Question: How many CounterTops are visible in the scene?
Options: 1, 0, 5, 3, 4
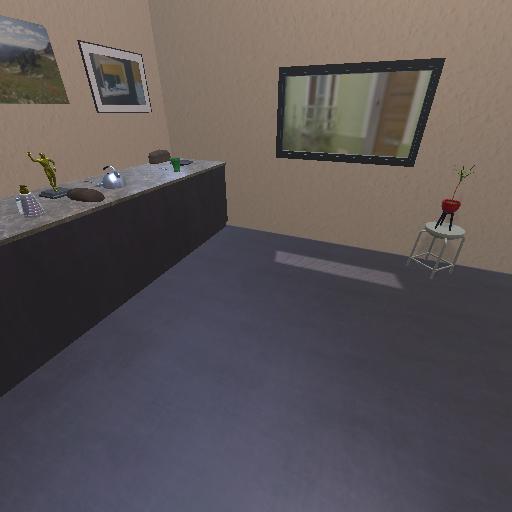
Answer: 1